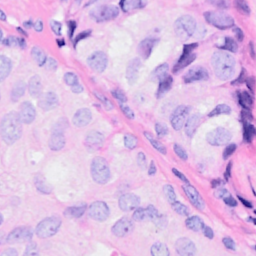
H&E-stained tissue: Breast